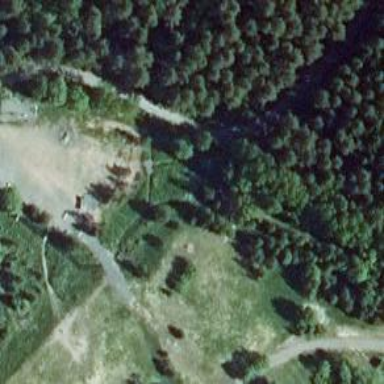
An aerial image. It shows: Disc golf basket.